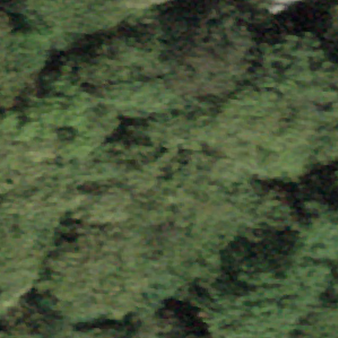
Label: other